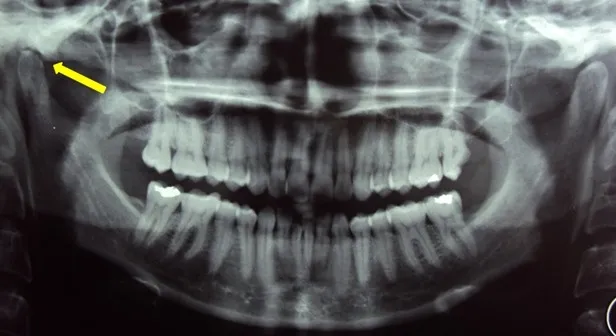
Orthopantomogram showing pinching space of the right TMJ.
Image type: radiology (x_ray)